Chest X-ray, PA view. Patient: 33 years old, sex M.
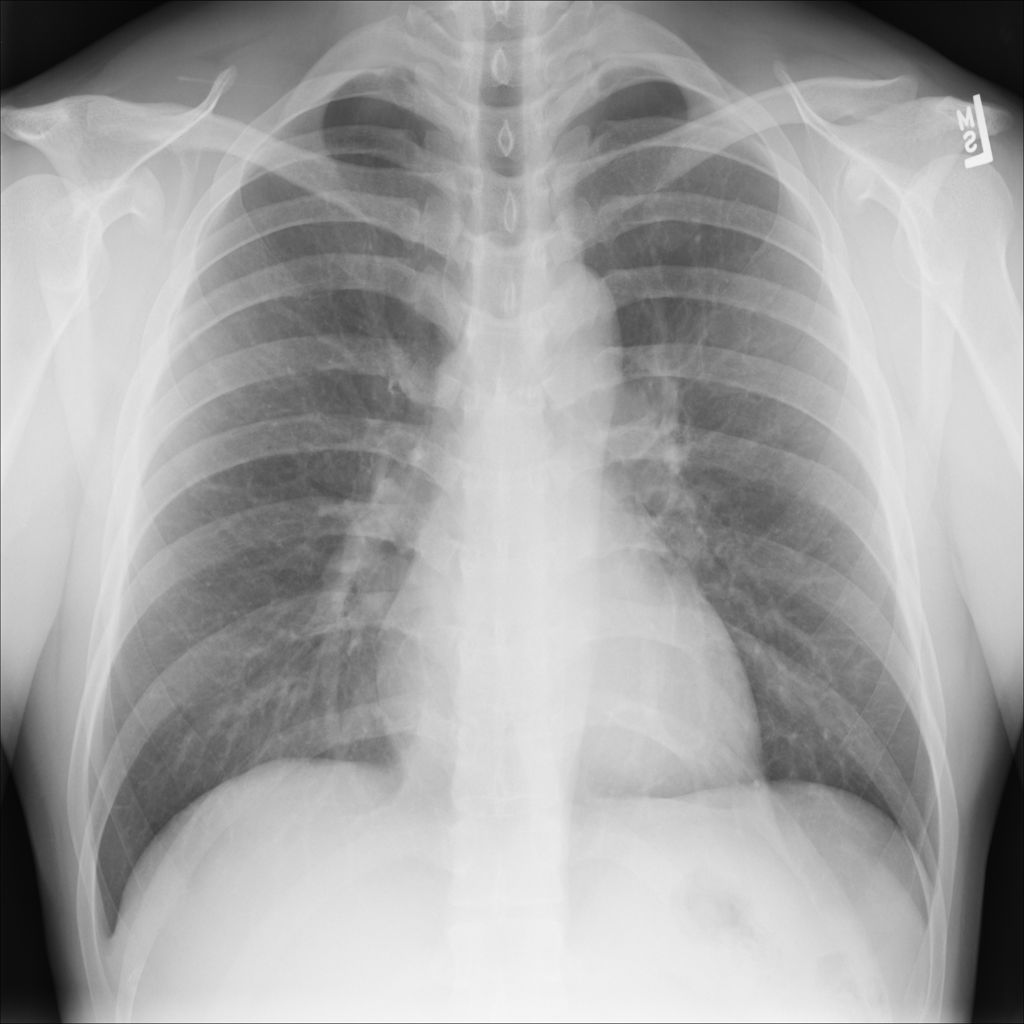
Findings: No Finding